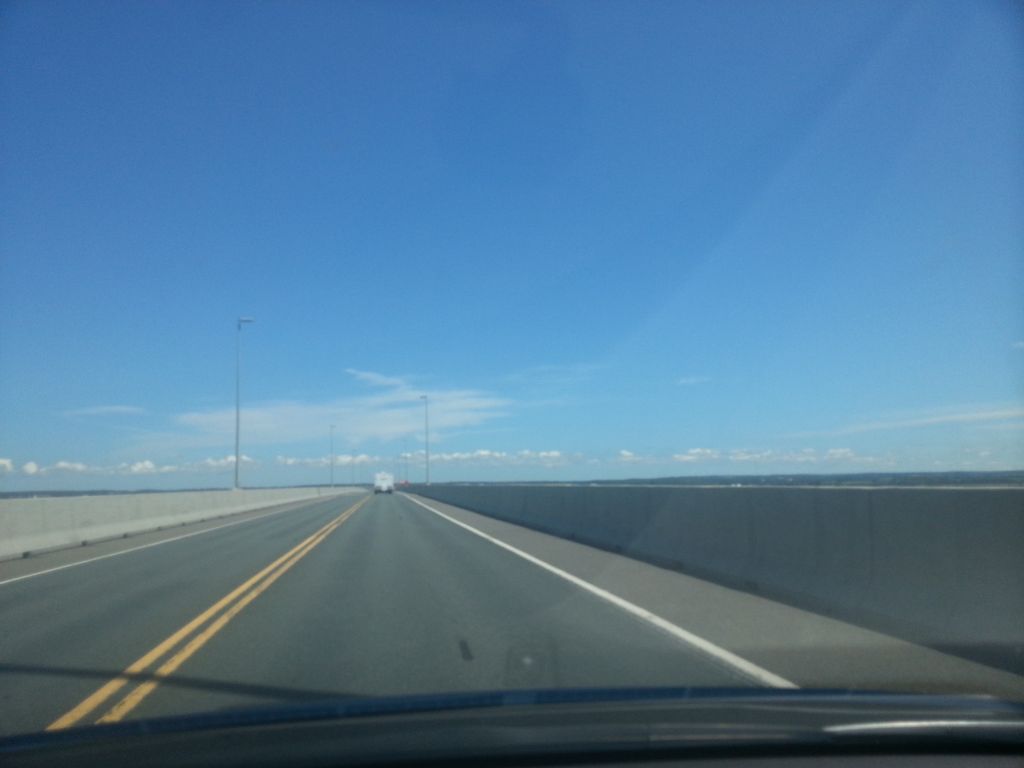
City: charlottetown